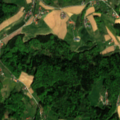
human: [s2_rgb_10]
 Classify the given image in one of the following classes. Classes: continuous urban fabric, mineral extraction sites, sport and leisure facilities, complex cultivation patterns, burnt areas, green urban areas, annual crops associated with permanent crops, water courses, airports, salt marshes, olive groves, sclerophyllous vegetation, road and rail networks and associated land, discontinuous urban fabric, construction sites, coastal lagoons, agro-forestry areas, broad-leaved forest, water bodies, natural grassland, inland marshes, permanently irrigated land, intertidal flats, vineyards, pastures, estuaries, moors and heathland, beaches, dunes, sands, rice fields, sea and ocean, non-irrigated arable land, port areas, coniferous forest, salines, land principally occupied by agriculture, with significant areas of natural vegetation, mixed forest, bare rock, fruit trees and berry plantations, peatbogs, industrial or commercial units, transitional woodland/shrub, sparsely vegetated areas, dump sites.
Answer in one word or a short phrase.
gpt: non-irrigated arable land, complex cultivation patterns, broad-leaved forest